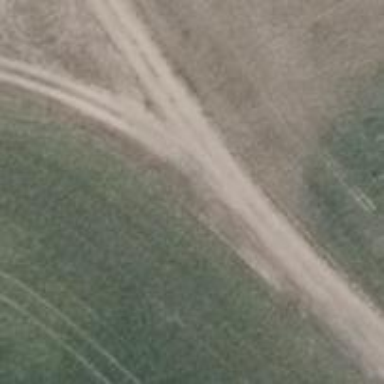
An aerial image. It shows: Track road with grade4 tracktype.